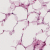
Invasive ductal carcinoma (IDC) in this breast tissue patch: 0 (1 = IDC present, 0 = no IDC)